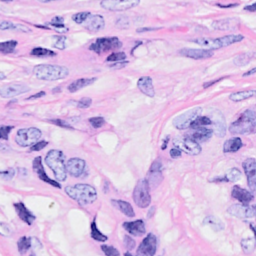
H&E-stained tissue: Breast